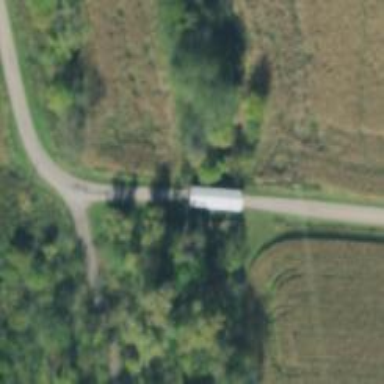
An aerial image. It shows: Covered bridge over unclassified road.